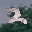
Label: 2